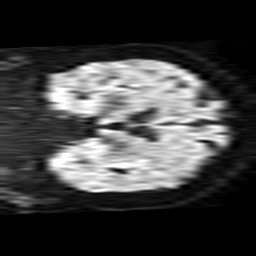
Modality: TRACE
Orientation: coronal
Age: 62
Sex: male
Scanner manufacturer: philips
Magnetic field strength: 1.5 T
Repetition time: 3.639 s
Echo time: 0.09255 s